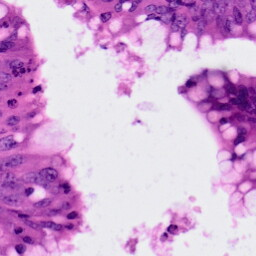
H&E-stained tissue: Colon